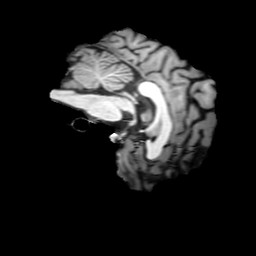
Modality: T1w
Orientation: sagittal
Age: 42
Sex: male
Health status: ill